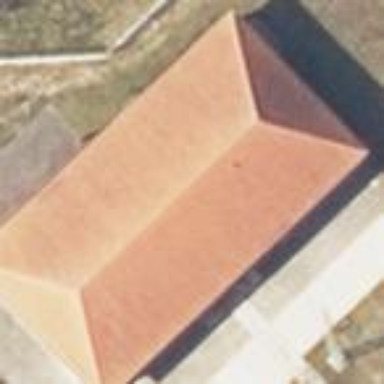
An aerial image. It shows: Building with hipped red roof. It houses switchgear.